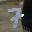
Label: 7